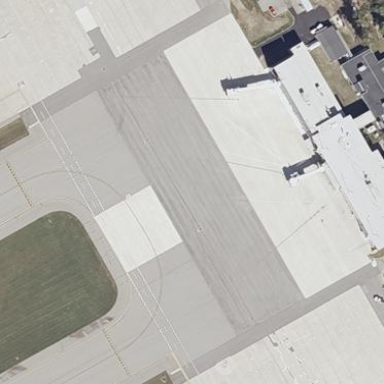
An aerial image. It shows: Apron at the airport.